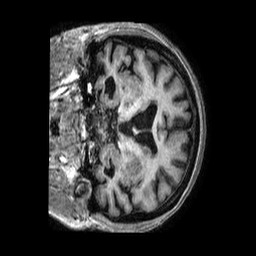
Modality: T1w
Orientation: coronal
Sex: female
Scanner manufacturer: philips
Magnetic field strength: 3 T
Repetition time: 0.006585 s
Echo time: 0.002958 s